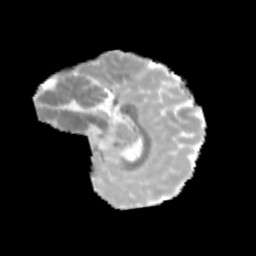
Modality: MD
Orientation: sagittal
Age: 11
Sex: female
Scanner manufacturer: siemens
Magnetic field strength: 3 T
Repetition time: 3.8 s
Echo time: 0.07 s